Question: On one of my machines, the start button is titled "Start" and only launches the default browser as setup in VS.

On my other machines, the button is titled with whatever browser is currently setup to launch in VS (ie "Google Chrome"). I believe this is the expected behavior.
This happens when using identical project files, so I believe it is something with the local PC's settings in VS rather than project setup.
Does anyone know how to correct this issue?
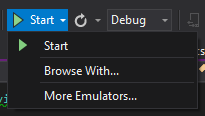
Answer: After updating to VS 2013 Update 3, the issue is resolved.